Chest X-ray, PA view. Patient: 30 years old, sex F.
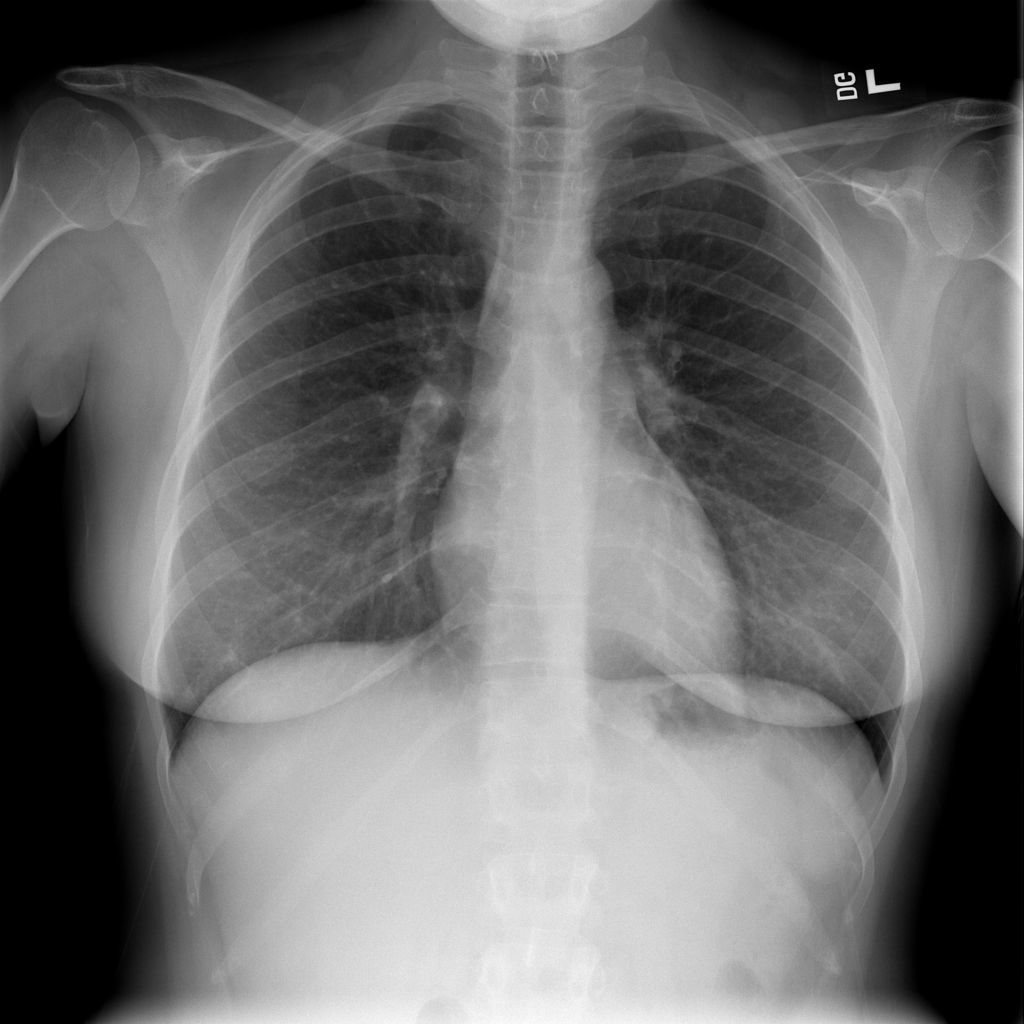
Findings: No Finding